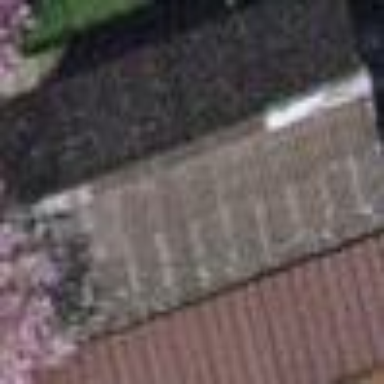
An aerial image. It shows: Shed.